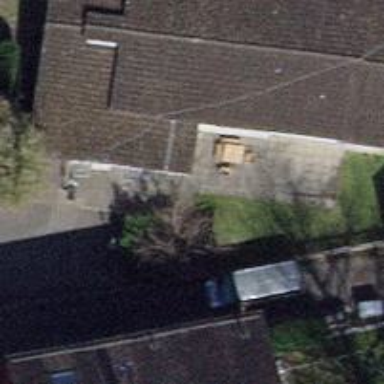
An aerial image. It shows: Building with tile roof.